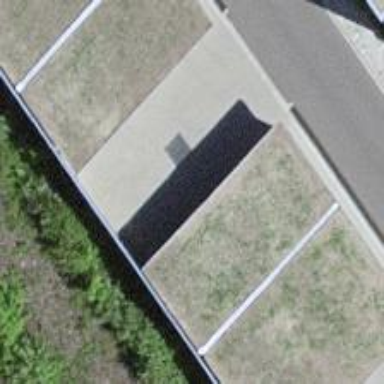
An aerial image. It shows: Carport building.